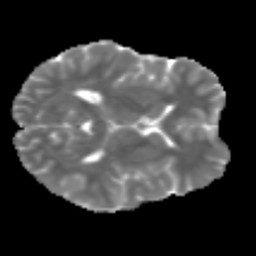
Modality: MD
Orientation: axial
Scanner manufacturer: siemens
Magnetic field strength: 3 T
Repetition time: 3.6 s
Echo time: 0.092 s